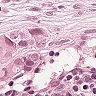
Metastatic tissue present: yes